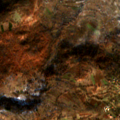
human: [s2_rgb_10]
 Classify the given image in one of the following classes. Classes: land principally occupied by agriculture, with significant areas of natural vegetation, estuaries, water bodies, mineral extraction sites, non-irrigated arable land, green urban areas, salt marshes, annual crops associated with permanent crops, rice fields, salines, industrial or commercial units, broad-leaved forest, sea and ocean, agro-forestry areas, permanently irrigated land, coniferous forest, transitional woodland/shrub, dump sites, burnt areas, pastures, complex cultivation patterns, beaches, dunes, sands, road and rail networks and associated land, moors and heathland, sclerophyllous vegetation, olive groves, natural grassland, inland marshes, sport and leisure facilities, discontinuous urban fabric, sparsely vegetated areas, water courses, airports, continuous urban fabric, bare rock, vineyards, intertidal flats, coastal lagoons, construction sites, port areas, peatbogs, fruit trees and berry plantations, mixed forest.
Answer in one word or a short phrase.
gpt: discontinuous urban fabric, complex cultivation patterns, land principally occupied by agriculture, with significant areas of natural vegetation, broad-leaved forest